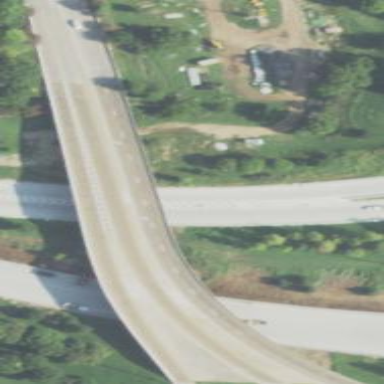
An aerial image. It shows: Bridge with beam structure.